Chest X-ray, PA view. Patient: 54 years old, sex M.
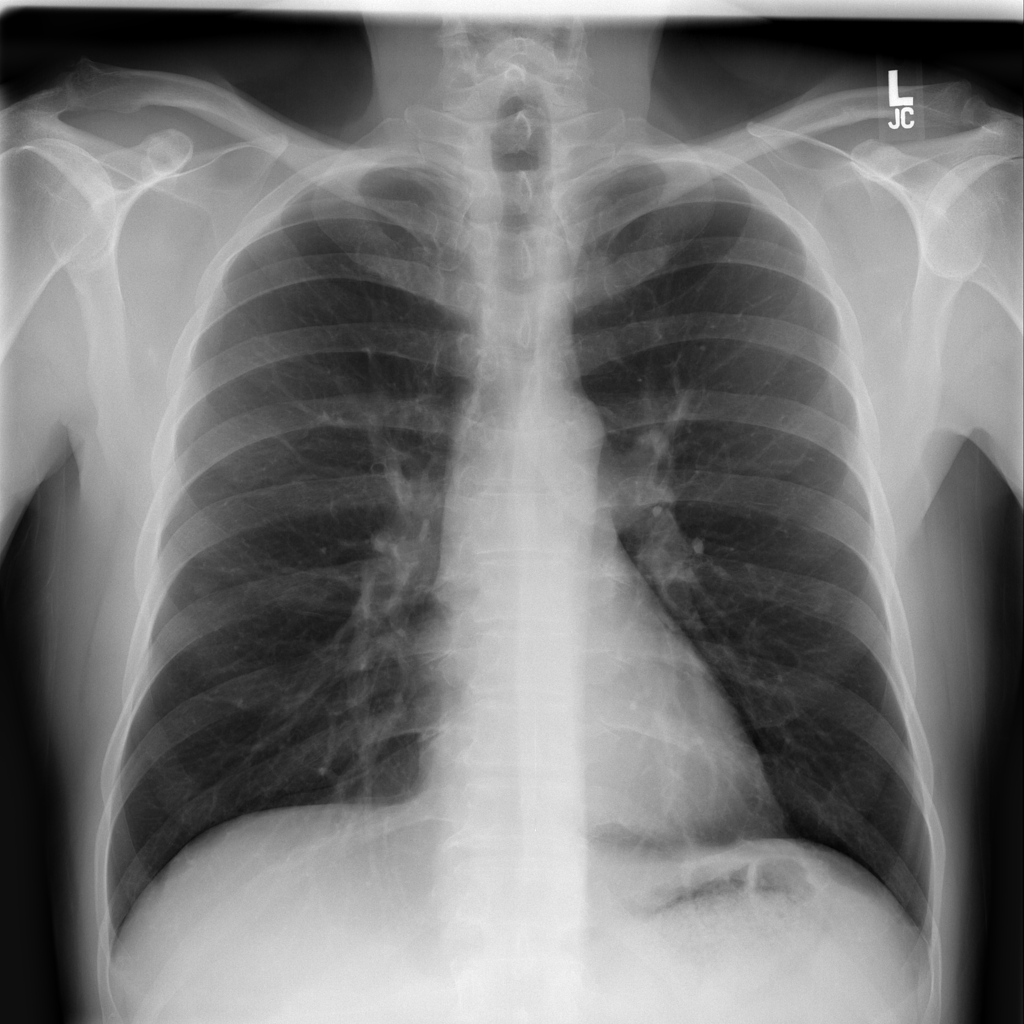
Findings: No Finding